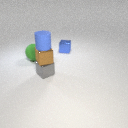
small blue rubber cylinder above small brown metal cube